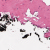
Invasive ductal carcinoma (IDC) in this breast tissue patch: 0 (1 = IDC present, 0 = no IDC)